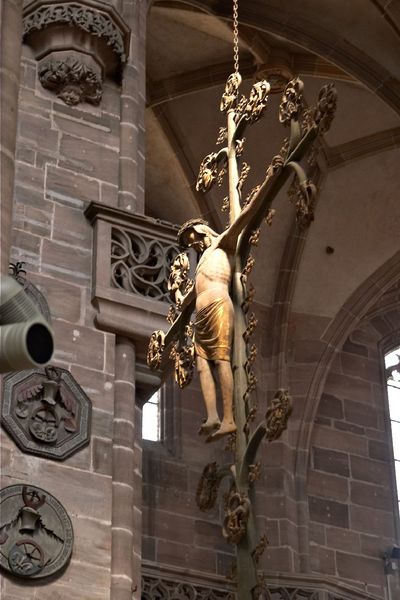
Titel: Triumphkreuz in St. Lorenz in Nürnberg
Standort: Nürnberg, St. Lorenz (EU - D - B)
Schlagwörter: fenster, licht, säule, dach, ornament, wand, stein, tod, tot, innenraum, kirche, figur, gold, statue, bogen, kette, mauer, arch, architecture, balcony, church, crown, religious, interior, robe, ornamente, pink, hoch, foto, fotografie, hängen, kreuz, orden, kirchenschiff, wood, christus, jesus, kreuzigung, sterben, man, naked, nude, stone, building, kruzifix, metal, light, plants, gothik, decoration, fotographie, beard, dornenkrone, cross, photo, sculpture, crucifixion, leaves, cathedral, brick, bricks, ceiling, large, religion, gekreuzigter, christ, crucifix, inri, medal, christian, altar, carving, christianity, hanging, round, body, symbol, crucifiction, suffering, medallion, crown of thorns, thorns, indoor, chain, vaulted ceiling, crucified, limestone, plaques, ribs, stretch, thorn, suffer, triumpfkreuz, crusifix, hung, cornices, juses, suspended, medalions, scufy, scrufy, basilic, crucifition, vinice, crucfix, иисус, незнаю, metal rail